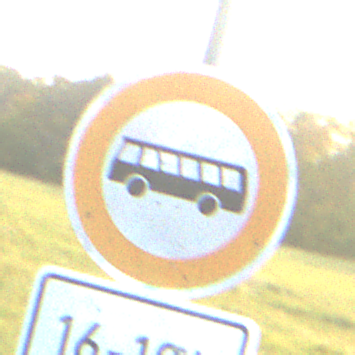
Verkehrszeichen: VerbotKraftomnibusse
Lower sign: ZeitangabenOhneBeschraenkungAufWochentage1
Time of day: SunriseSunset
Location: Outdoor (Nature)
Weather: PartlyCloudy
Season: NotSpecified
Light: Natural